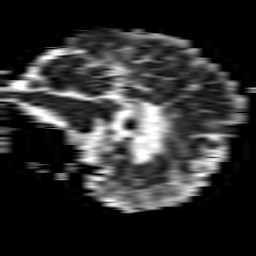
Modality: ADC
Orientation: sagittal
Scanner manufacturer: philips
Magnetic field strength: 1.5 T
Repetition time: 3.647 s
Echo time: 0.07078 s